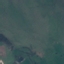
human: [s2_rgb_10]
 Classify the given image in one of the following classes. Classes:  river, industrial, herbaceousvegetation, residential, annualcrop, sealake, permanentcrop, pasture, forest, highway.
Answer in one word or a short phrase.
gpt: Pasture